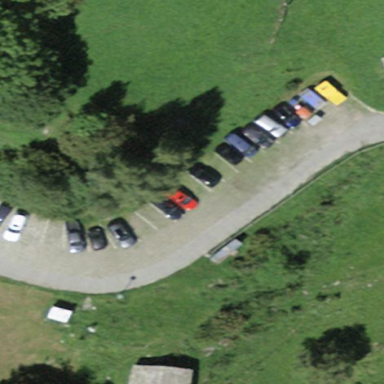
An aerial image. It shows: Parking available on the street side.